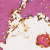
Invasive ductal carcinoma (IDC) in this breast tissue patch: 0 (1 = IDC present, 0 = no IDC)